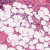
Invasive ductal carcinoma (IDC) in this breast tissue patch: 0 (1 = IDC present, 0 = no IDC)